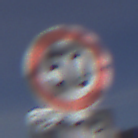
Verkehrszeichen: Geschwindigkeit50
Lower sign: Entfernungsangaben3
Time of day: MorningAfternoon
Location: Outdoor (Nature)
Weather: PartlyCloudy
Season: NotSpecified
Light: Natural